Interaction volume radius: 10 \u00c5
Interaction volume height: 15 \u00c5
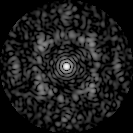
Disorder parameter: 0.6908